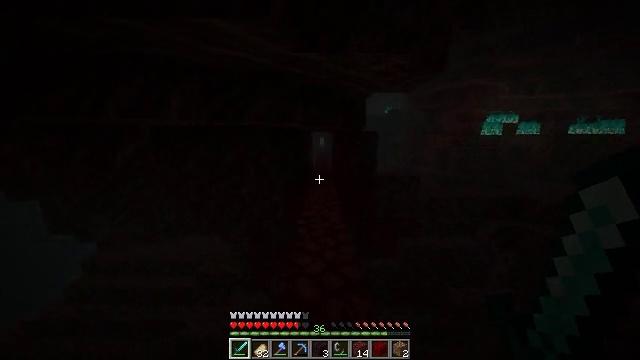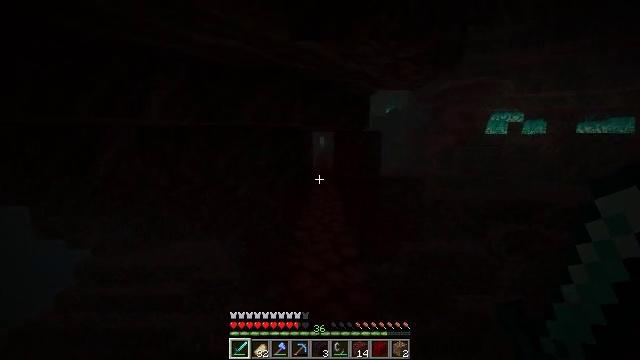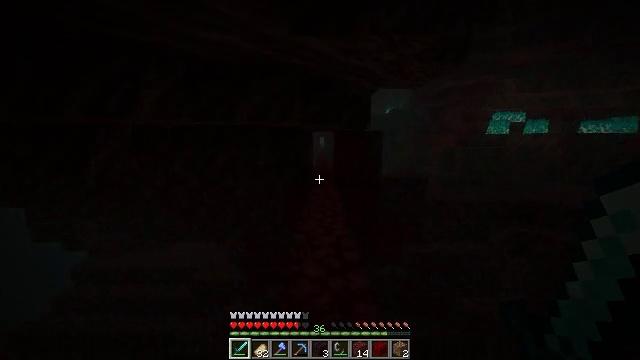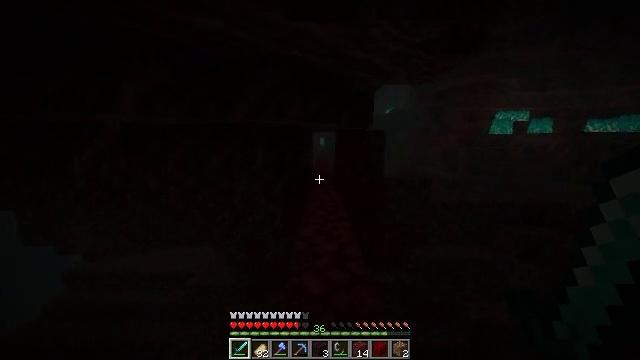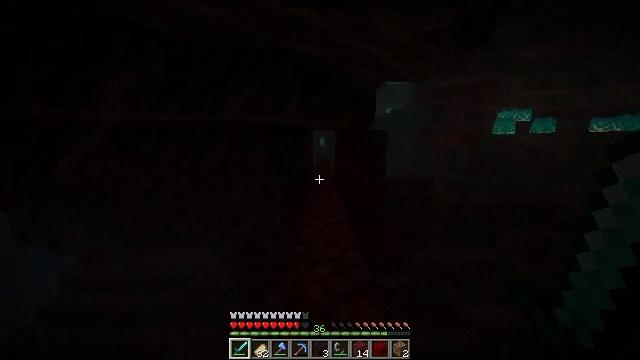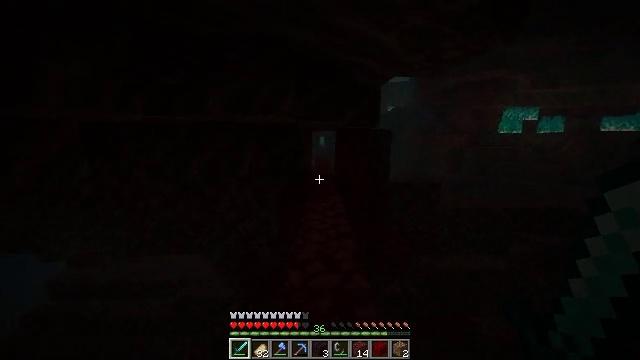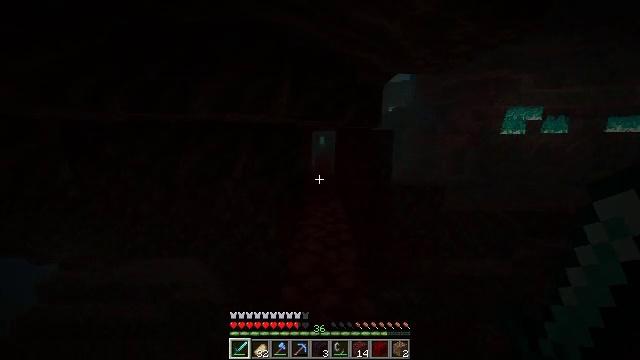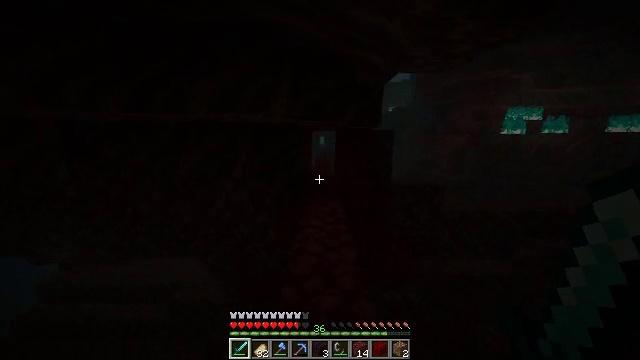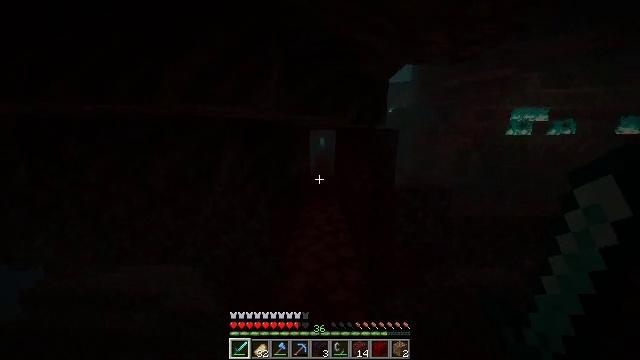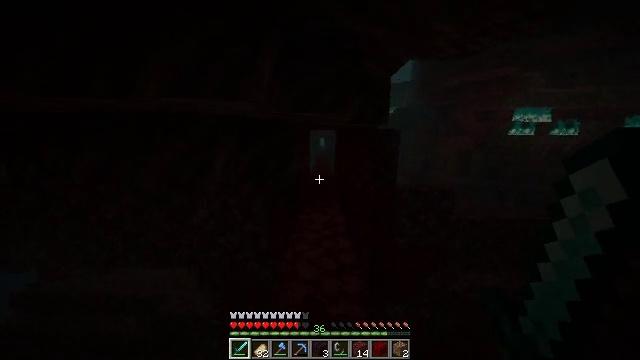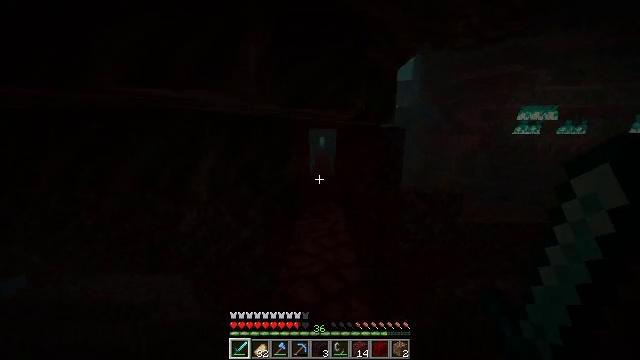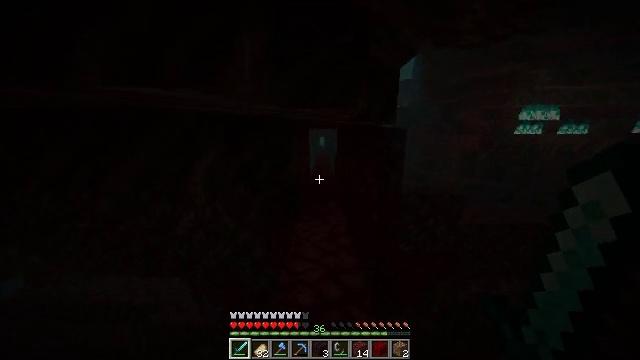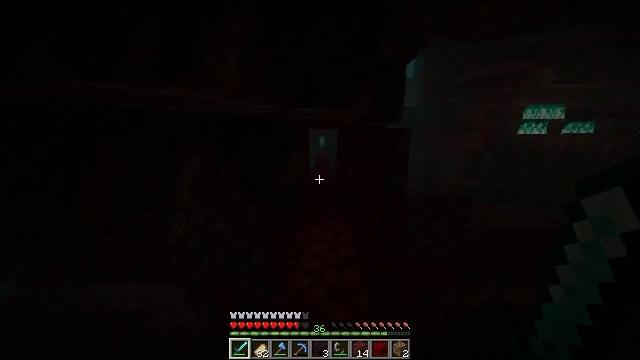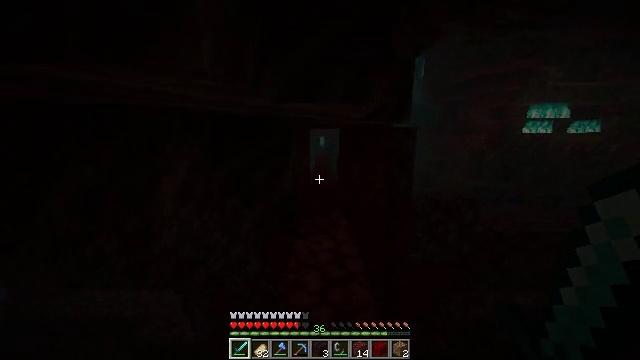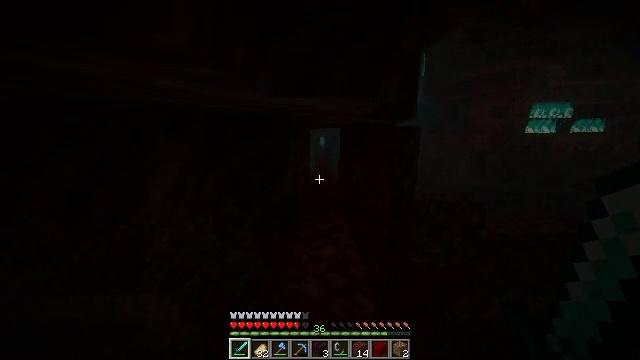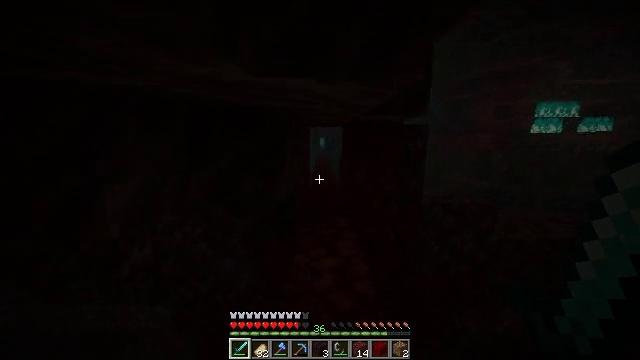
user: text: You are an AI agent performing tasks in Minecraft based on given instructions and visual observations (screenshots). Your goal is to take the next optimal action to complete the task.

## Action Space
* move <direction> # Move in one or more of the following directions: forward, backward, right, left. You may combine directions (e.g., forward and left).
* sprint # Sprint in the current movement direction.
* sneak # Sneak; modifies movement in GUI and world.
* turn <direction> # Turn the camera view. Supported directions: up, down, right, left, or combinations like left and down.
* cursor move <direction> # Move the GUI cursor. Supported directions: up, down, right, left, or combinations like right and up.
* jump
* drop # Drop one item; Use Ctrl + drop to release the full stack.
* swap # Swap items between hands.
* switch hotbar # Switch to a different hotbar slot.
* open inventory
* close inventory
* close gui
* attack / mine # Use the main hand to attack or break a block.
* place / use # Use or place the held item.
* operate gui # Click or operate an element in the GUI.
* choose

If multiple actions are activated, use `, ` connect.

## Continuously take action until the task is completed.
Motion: motion action
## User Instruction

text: Make a brewing stand with blaze rod and cobblestones.
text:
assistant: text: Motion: move forward
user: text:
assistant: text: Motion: move forward
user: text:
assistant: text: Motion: move forward
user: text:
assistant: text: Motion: move forward
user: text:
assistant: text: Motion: move forward, sprint
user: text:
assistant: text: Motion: move forward, sprint
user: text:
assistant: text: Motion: move forward, sprint
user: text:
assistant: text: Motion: move forward
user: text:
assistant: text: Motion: move forward
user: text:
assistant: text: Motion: move forward
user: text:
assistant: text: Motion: move forward
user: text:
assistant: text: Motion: move forward, sprint
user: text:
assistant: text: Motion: move forward, sprint
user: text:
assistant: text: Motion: move forward, sprint
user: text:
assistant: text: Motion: move forward
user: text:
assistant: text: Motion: move forward
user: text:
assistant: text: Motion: move forward
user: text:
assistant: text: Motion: move forward
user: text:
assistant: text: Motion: move forward, sprint
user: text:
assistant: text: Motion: move forward, sprint
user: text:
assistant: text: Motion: move forward, sprint
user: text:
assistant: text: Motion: move forward
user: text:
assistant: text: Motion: move forward
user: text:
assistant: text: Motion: move forward
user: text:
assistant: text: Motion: move forward
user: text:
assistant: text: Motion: move forward
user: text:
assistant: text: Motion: move forward
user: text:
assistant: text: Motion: move forward
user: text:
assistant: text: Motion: move forward
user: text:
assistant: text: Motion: move forward